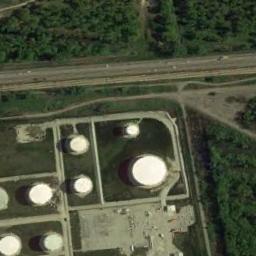
Label: storage tanks